已知点 \( M \) 为正方体 \( ABCD-A_1B_1C_1D_1 \) 内切球球面上的动点，点 \( N \) 为线段 \( B_1C_1 \) 且 \( DM \perp BN \)，若该内切球的体积为 \( \dfrac{32\pi}{3} \)，则动点 \( M \) 的轨迹的长度为\underline{\qquad}。
【解答】
\noindent \textbf{【答案】} \( \dfrac{8\sqrt{5}}{5}\pi \)

\vspace{0.5em}

\noindent \textbf{【分析】}证明 \( BN \perp \) 平面 \( DCP \)，从而得点 \( M \) 的轨迹为平面 \( DCP \) 与球 \( O \) 的截面圆周，因此求出球半径和球心到截面的距离，然后利用截面圆性质可得球面圆半径后可得其周长。题中球心到截面的距离利用体积法求解。球 \( O \) 半径利用球的体积公式计算可得。

\vspace{0.5em}

\noindent \textbf{【详解】}如图，取 \( BB_1 \) 中点 \( P \)，连接 \( CP \)，\( DP \)，\( BN \)，正方体 \( ABCD-A_1B_1C_1D_1 \) 内切球球心 \( O \) 为正方体的中心。

因为点 \( N \) 为线段 \( B_1C_1 \) 的中点，可得 \( \triangle BCP \cong \triangle B_1BN \)，则 \( \angle BCP = \angle B_1BN \)，所以
\[
\angle NBC + \angle BCP = \angle NBC + \angle NBB_1 = 90^\circ
\]
所以 \( BN \perp CP \)，

又 \( DC \perp \) 平面 \( BCC_1B_1 \)，\( BN \subset \) 平面 \( BCC_1B_1 \)，所以 \( DC \perp BN \)，同理 \( DC \perp CP \)，

因为 \( DC \cap CP = C \)，\( DC,CP \subset \) 平面 \( DCP \)，

所以 \( BN \perp \) 平面 \( DCP \)，

则点 \( M \) 的轨迹为平面 \( DCP \) 与球 \( O \) 的截面圆周，

设正方体的棱长为 \( a \)，则 \( \dfrac{4}{3}\pi \cdot \left( \dfrac{a}{2} \right)^3 = \dfrac{32\pi}{3} \)，解得 \( a = 4 \)，正方体内切球半径为 \( 2 \)，连接 \( OD \)，\( OP \)，\( OC \)，

如下图，在对角面 \( BDD_1B_1 \) 中，

\[
S_{\triangle ODP} = \dfrac{1}{2}S_{\triangle B_1DP} = \dfrac{1}{4}S_{\triangle DBB_1} = \dfrac{1}{4} \times \dfrac{1}{2} \times 4\sqrt{2} \times 4 = 2\sqrt{2},
\]

\( C \) 到平面 \( ODP \) 的距离即 \( C \) 到平面 \( DBB_1D_1 \) 的距离为 \( \dfrac{\sqrt{2}}{2}a = 2\sqrt{2} \)，

\[
V_{C-ODP} = \frac{1}{3} \times 2\sqrt{2} \times 2\sqrt{2} = \frac{8}{3},
\]

又 \( CP = \sqrt{a^2 + \frac{1}{4}a^2} = 2\sqrt{5} \)，\( S_{\triangle DCP} = \frac{1}{2} \times 2\sqrt{5} \times 4 = 4\sqrt{5} \)，

设 \( O \) 到平面 \( DCP \) 的距离为 \( h \)，则 \( V_{O-DPC} = V_{C-DPO} \)，\( h = \frac{3 \times \frac{8}{3}}{4\sqrt{5}} = \frac{2\sqrt{5}}{5} \)，

得 \( O \) 到平面 \( DCP \) 的距离为 \( \frac{2\sqrt{5}}{5} \)，

所以截面圆的半径 \( r = \sqrt{2^2 - \left( \frac{2\sqrt{5}}{5} \right)^2} = \frac{4\sqrt{5}}{5} \)，

则点 \( M \) 的轨迹长度为 \( 2\pi \times \frac{4\sqrt{5}}{5} = \frac{8\sqrt{5}}{5}\pi \)，

故答案为：\( \frac{8\sqrt{5}}{5}\pi \)。

\vspace{0.5em}

\noindent \textbf{【点睛】}关键点点睛：

本题考查空间的几何体中的轨迹问题，解题关系是确定 \( BN \perp \) 平面 \( DCP \)，得点 \( M \) 的轨迹为平面 \( DCP \) 与球 \( O \) 的截面圆周，为了求截面圆半径，需求得球半径和球心到截面的距离，这个距离我们利用体积法求解。

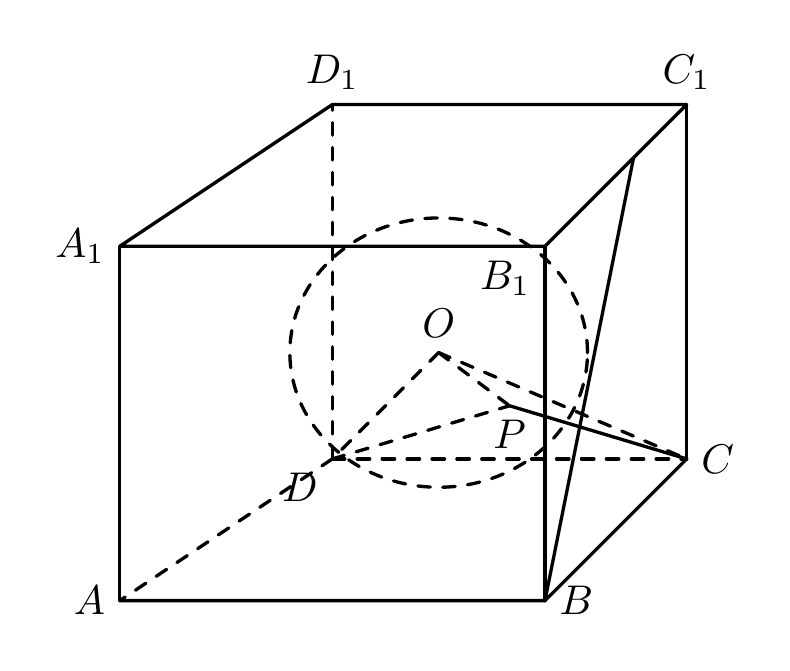
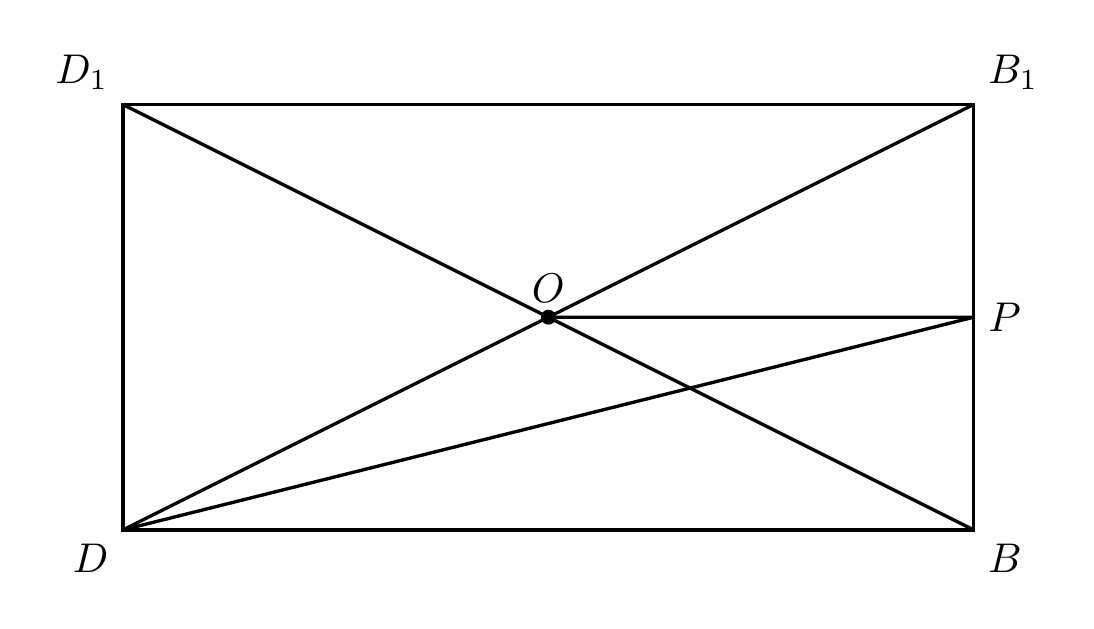